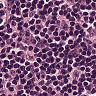
Metastatic tissue present: no